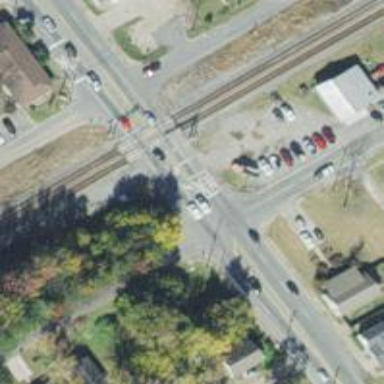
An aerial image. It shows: Railway level crossing.